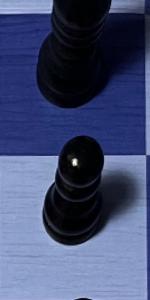
Label: Pawn_Black